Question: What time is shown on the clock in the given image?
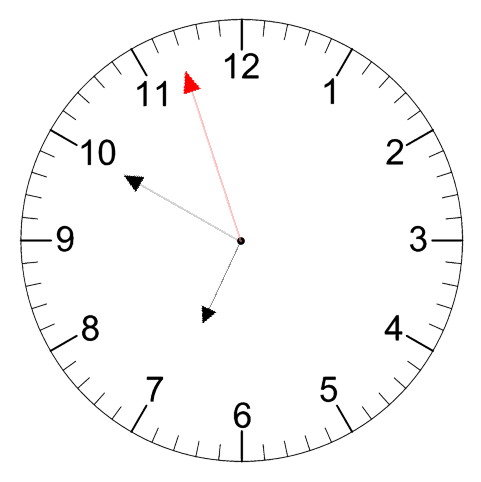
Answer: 06:49:57